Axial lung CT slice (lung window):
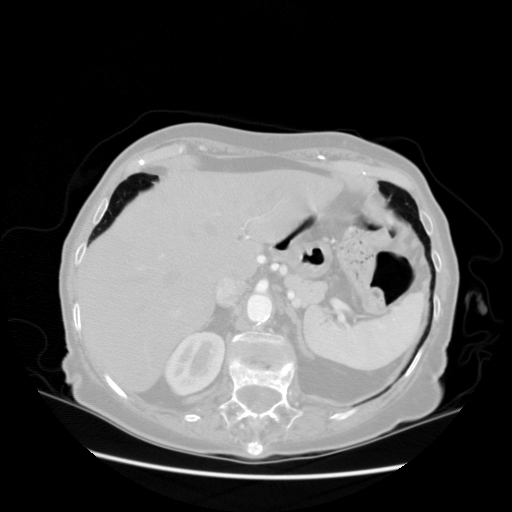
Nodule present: no